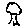
Label: tree